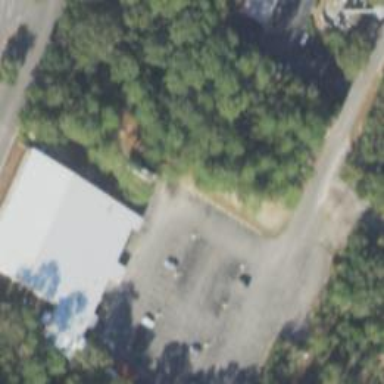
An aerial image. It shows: Parking space is available.